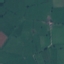
Land use / land cover: Pasture